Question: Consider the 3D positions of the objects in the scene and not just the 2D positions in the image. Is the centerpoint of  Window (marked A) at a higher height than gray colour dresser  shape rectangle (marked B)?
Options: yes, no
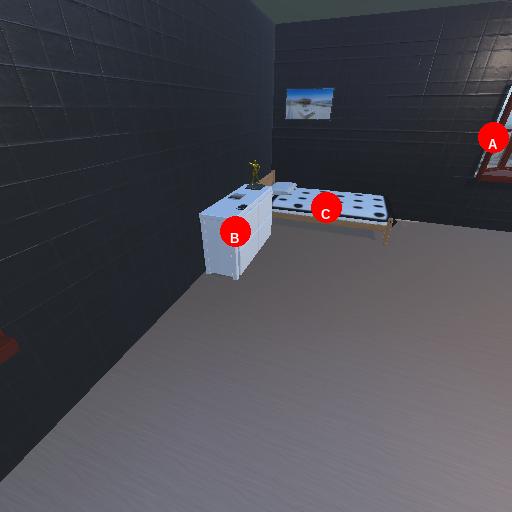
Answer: yes